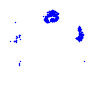
Particle: electron